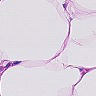
Metastatic tissue present: no